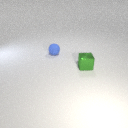
small blue rubber sphere behind small green metal cube